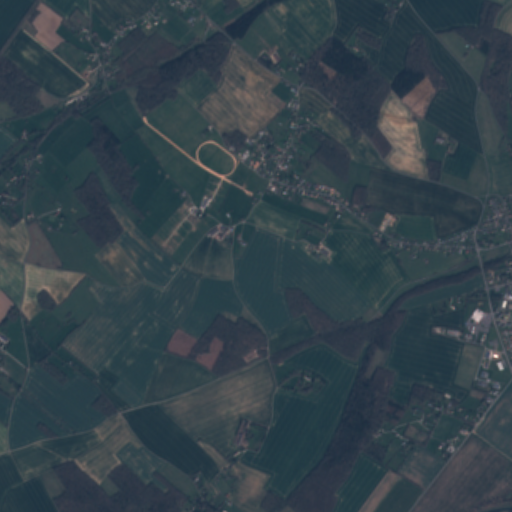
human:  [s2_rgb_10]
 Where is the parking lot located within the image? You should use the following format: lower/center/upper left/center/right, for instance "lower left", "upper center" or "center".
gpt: The parking lot is located in the center right of the image.
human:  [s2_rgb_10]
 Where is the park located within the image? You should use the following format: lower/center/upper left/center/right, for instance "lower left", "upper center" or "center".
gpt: There is no park in the image.